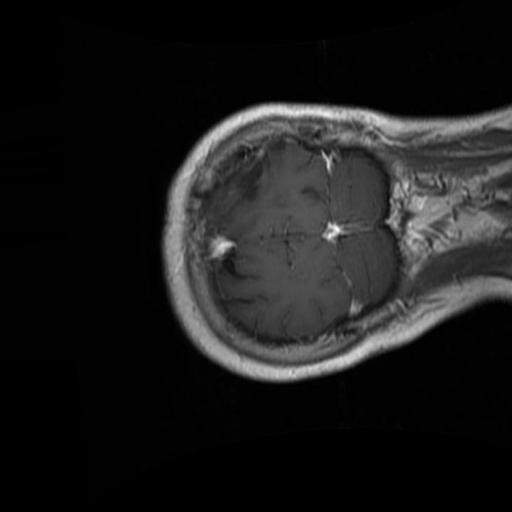
Label: brain_glioma